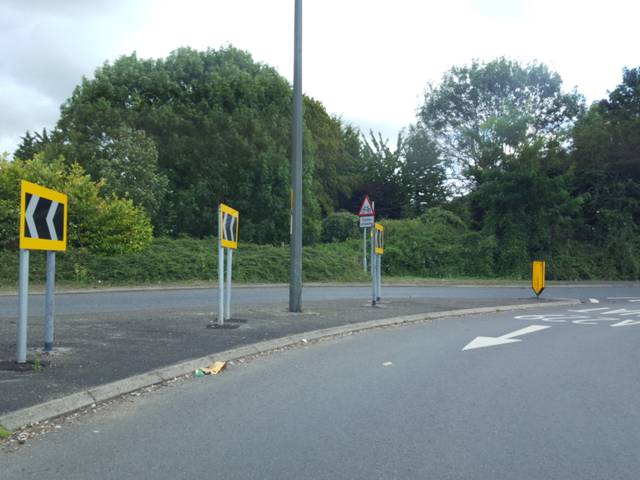
Region: United Kingdom
Coordinates: 51.296, 0.5146